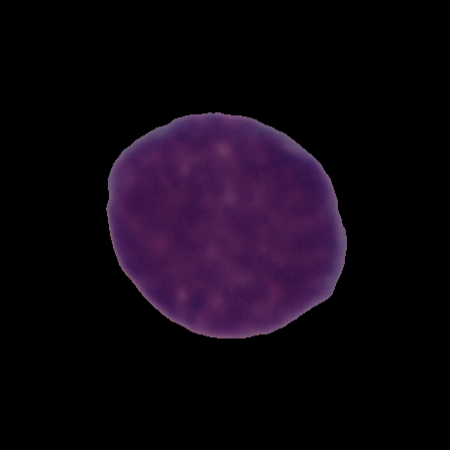
Label: cancer